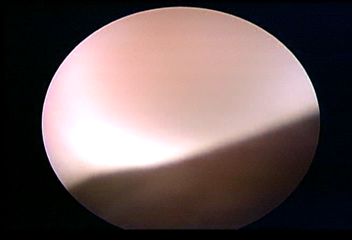
Modality: WLC
Class: Normal mucosa
Bladder cancer association: No